Question: I have implemented following method to get JsessioniD from the Cookies. WebSite uses form authentication.
Here is what I have implemented.
'''
public override void ViewDidLoad ()
{
base.ViewDidLoad ();
using(var client= new CookieAwareWebClient())
{
var values= new NameValueCollection
{
{"username","admin"},
{"password","admin"},
};
client.UploadValues("myURL/j_security_check",values);
WebHeaderCollection myWebHeaderCollection = client.ResponseHeaders;
for (int i=0; i < myWebHeaderCollection.Count; i++)
Console.WriteLine (" " + myWebHeaderCollection.GetKey(i) + " = " + myWebHeaderCollection.Get(i));
};
}
'''
CookieAwareWebClient Class is implemented as follows:
'''
public class CookieAwareWebClient : WebClient
{
public CookieAwareWebClient()
{
CookieContainer = new CookieContainer();
}
public CookieContainer CookieContainer { get; private set; }
protected override WebRequest GetWebRequest(Uri address)
{
var request = (HttpWebRequest)base.GetWebRequest(address);
request.CookieContainer = CookieContainer;
return request;
}
}
'''

My question is how to get only JsessionID?
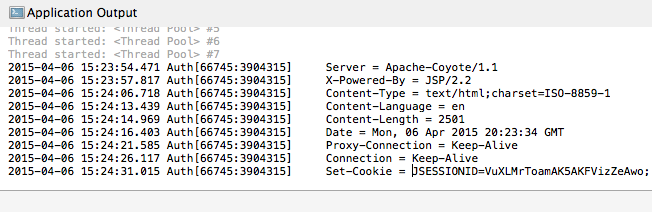
Answer: You could store the response cookies in a separate property:
'''
public class CookieAwareWebClient : WebClient
{
public CookieAwareWebClient()
{
CookieContainer = new CookieContainer();
this.ResponseCookies = new CookieCollection();
}
public CookieContainer CookieContainer { get; private set; }
public CookieCollection ResponseCookies { get; set; }
protected override WebRequest GetWebRequest(Uri address)
{
var request = (HttpWebRequest)base.GetWebRequest(address);
request.CookieContainer = CookieContainer;
return request;
}
protected override WebResponse GetWebResponse(WebRequest request)
{
var response = (HttpWebResponse)base.GetWebResponse(request);
this.ResponseCookies = response.Cookies;
return response;
}
}
'''
and then:
'''
client.UploadValues("myURL/j_security_check",values);
Cookie jSessionID = client.ResponseCookies["JSESSIONID"];
if (jSessionID != null)
{
// The server set a cookie called JSESSIONID, you can use it here:
string value = jSessionID.Value;
}
'''